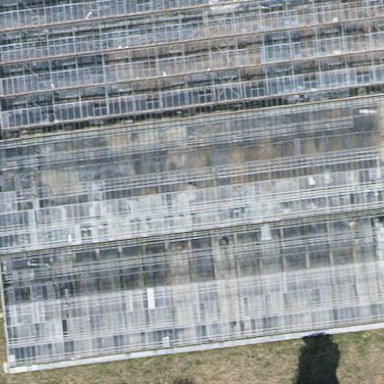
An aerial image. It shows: Greenhouse used for horticulture.